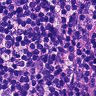
Metastatic tissue present: yes